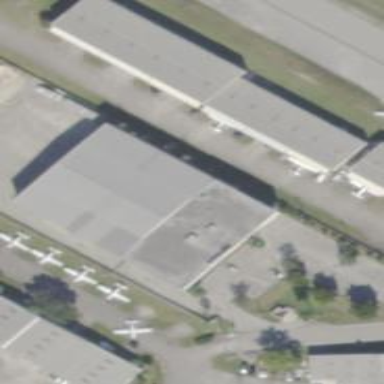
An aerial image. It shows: Hangar building at airport.